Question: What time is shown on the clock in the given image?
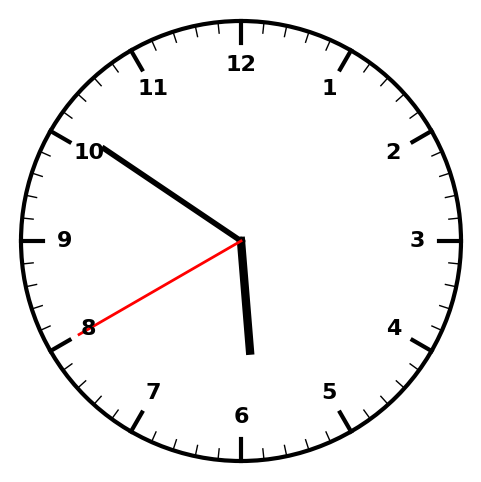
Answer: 05:50:40